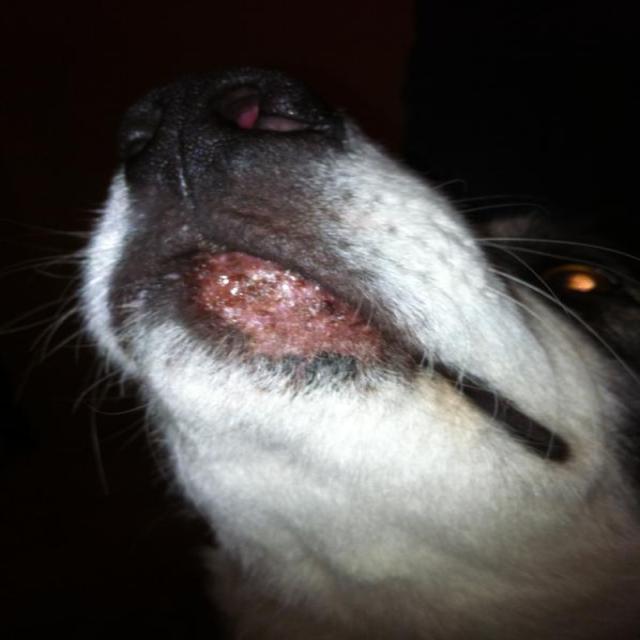
Canine dermatitis — inflammation of the skin presenting with erythema, pruritus, papules, and excoriation. May be allergic, contact, or atopic in origin.